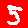
Digit: 5